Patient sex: F
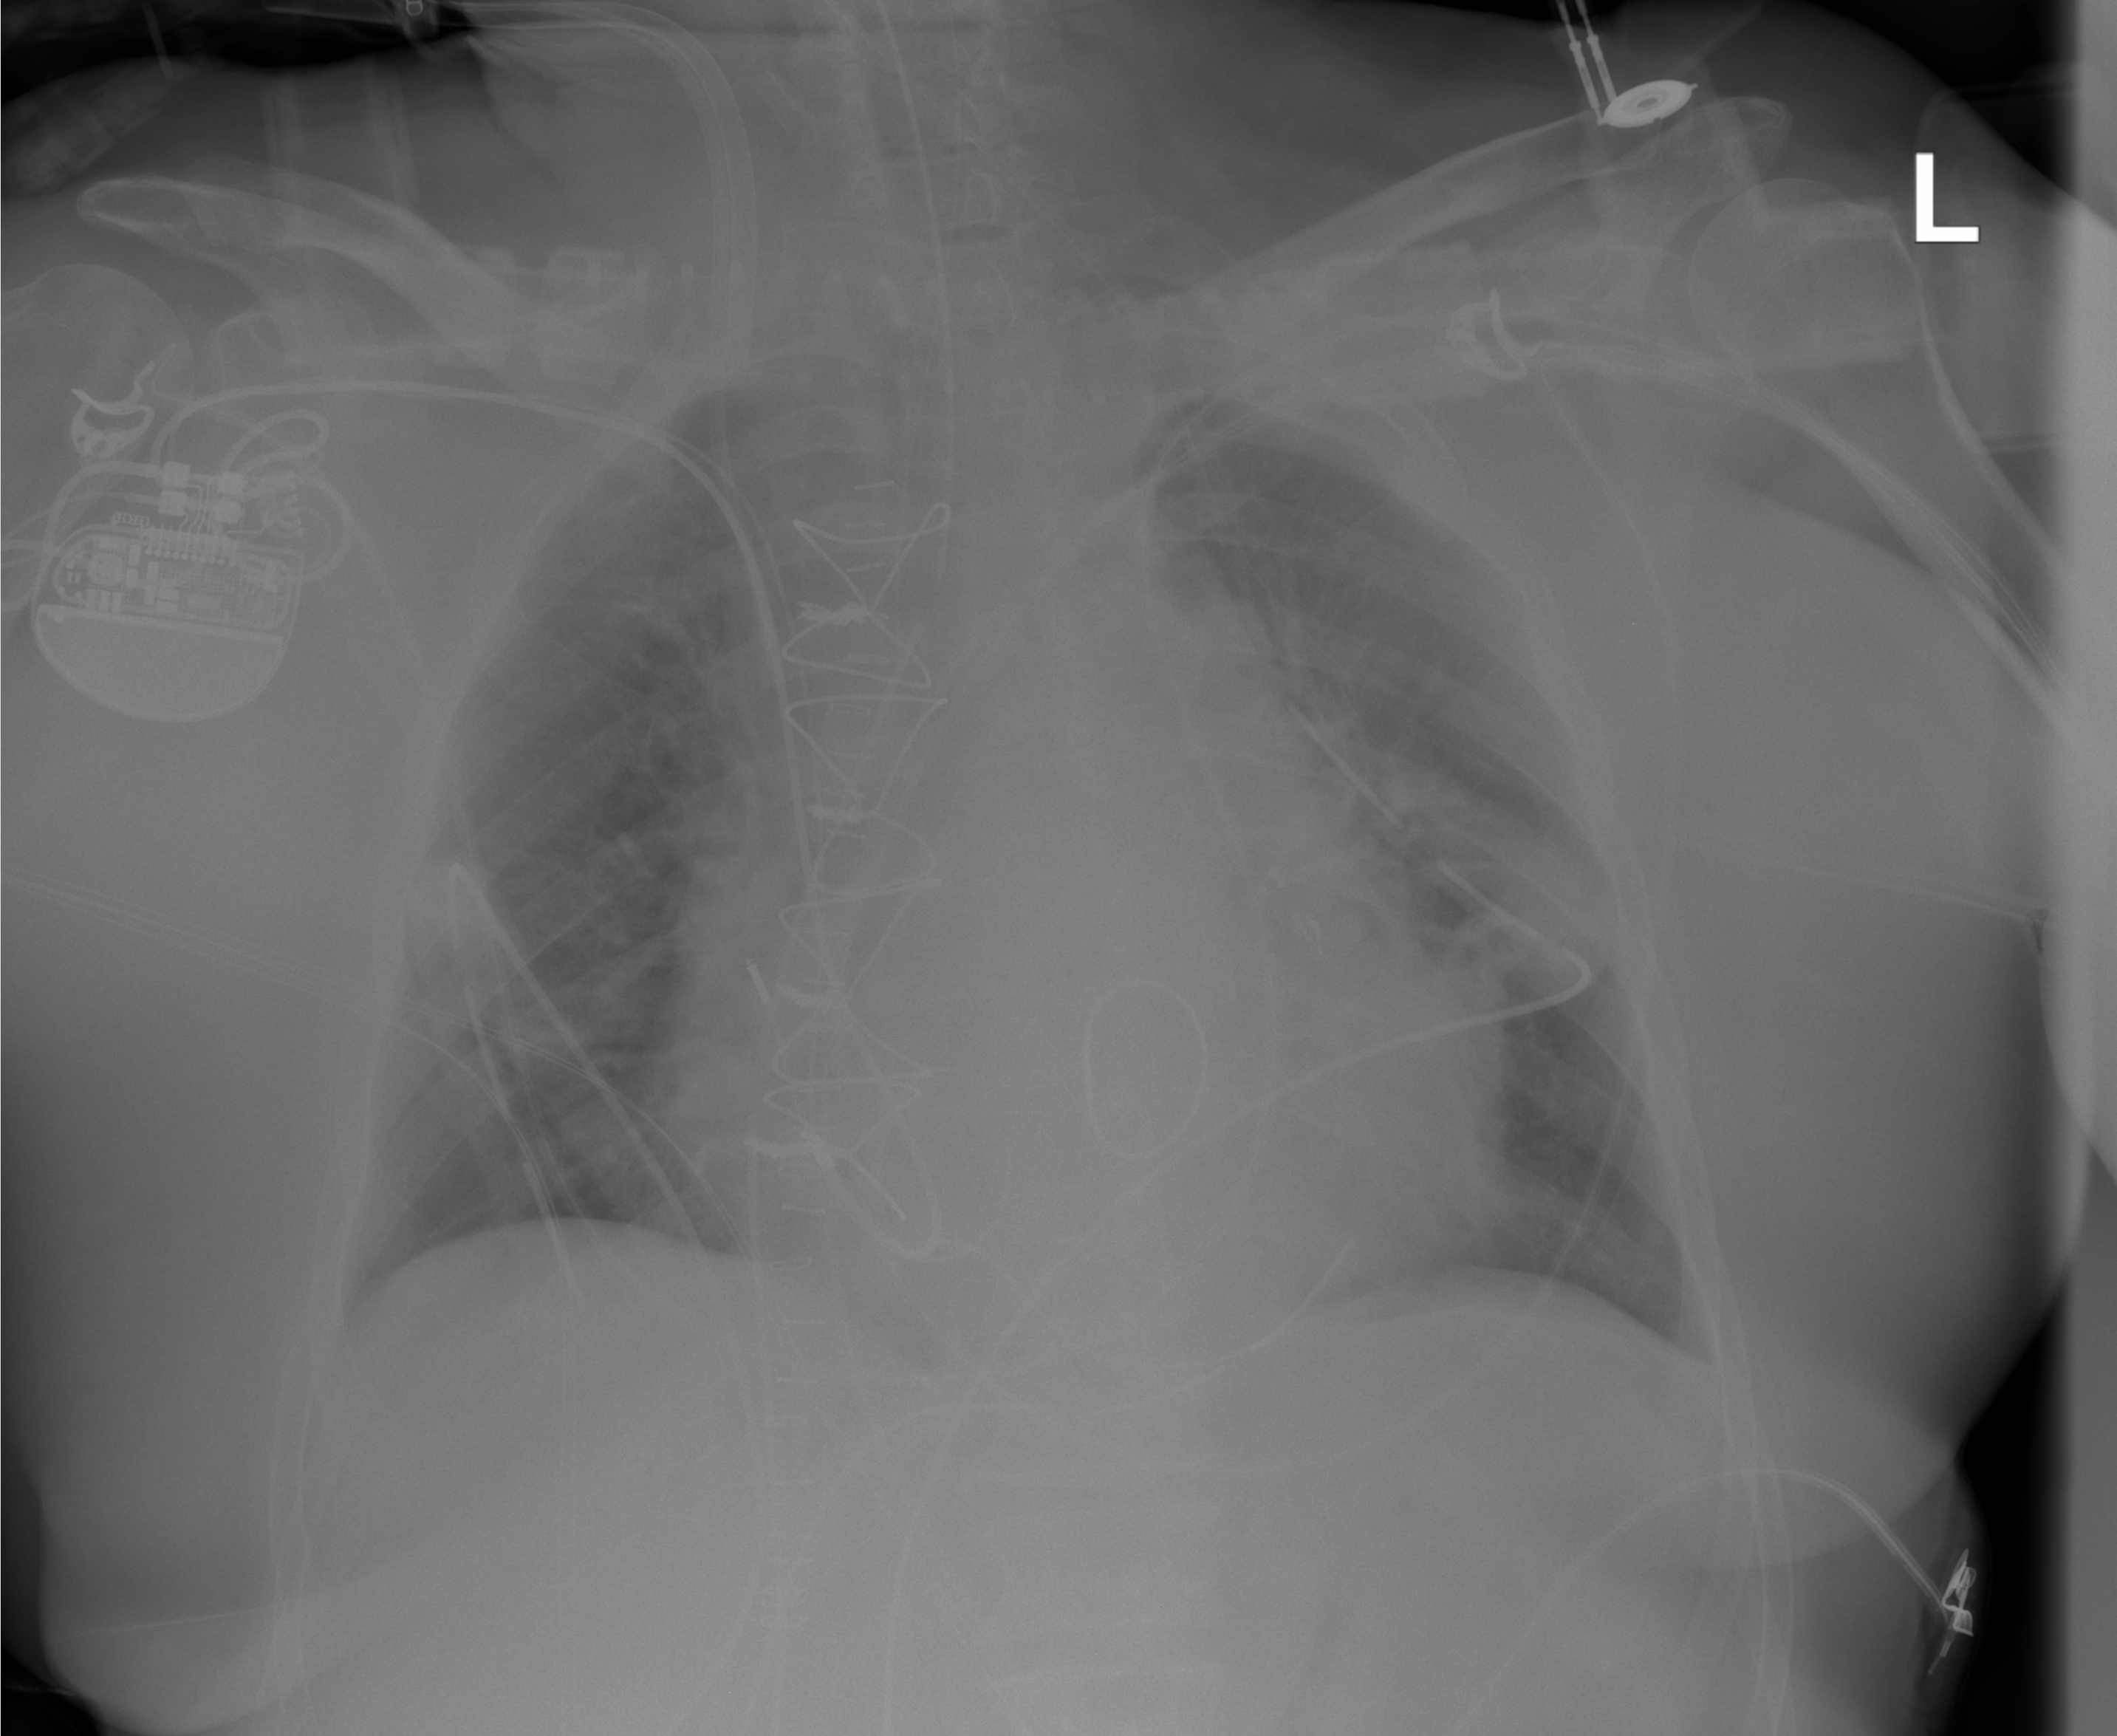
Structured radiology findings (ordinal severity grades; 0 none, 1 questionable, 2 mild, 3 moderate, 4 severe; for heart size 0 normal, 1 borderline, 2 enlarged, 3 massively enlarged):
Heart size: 1
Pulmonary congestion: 1
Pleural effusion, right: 0
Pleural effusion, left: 0
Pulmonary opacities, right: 1
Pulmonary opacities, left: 1
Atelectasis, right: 0
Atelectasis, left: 0